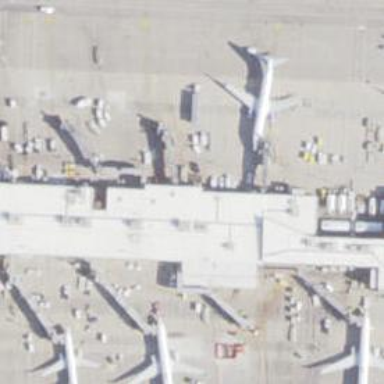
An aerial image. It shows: Airport gate.